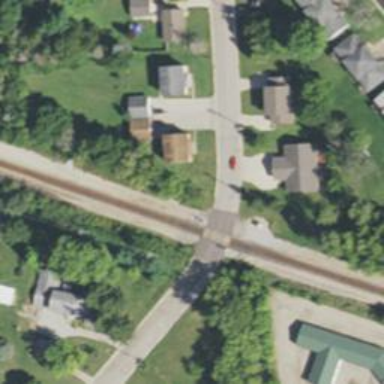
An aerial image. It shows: Level crossing along the railway.